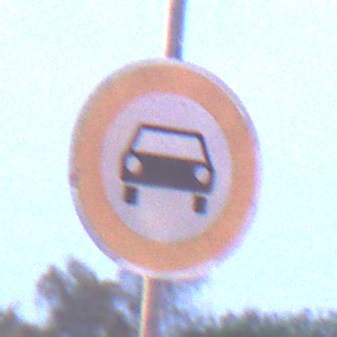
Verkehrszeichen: VerbotKraftwagen
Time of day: Night
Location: Outdoor (Urban)
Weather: PartlyCloudy
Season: NotSpecified
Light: Artificial